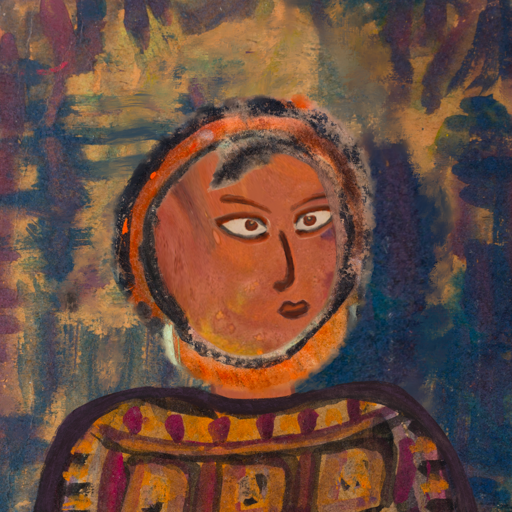
Background: InTheSun, Head And Neck Side: Mother_And_Son_Son, Face Side: Roy_Bahadur, Bust: Doll, Hair Side: Childish, Head Accessory: Blank, Second Necklace: Blank, Necklace: Blank, Baby: Blank